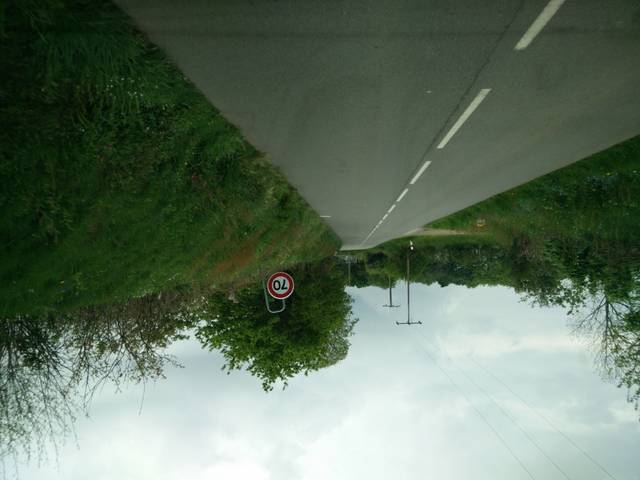
Region: France
Coordinates: 48.039, -4.334